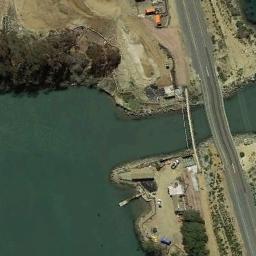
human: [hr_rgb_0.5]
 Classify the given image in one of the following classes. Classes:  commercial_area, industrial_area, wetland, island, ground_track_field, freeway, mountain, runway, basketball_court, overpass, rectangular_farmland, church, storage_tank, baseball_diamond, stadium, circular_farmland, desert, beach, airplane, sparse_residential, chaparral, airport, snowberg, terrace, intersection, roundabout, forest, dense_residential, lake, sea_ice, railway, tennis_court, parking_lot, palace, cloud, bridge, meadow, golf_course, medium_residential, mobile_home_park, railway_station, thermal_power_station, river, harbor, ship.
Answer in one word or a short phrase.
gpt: bridge